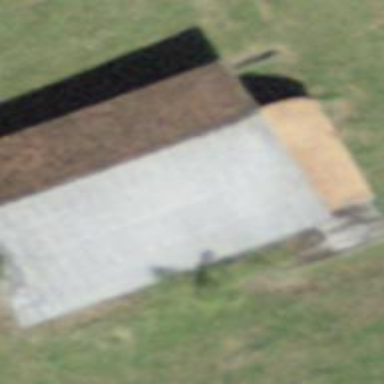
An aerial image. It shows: Barn.